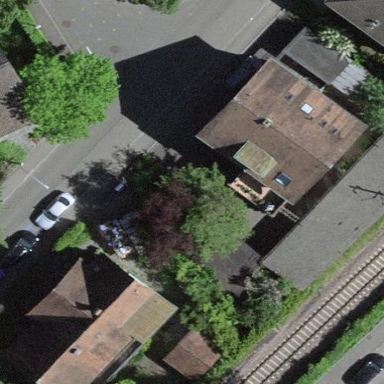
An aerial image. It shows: Image showing building with apartments.